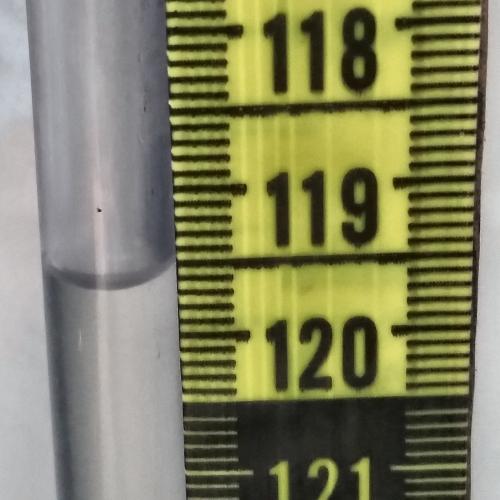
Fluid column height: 119.7 cm